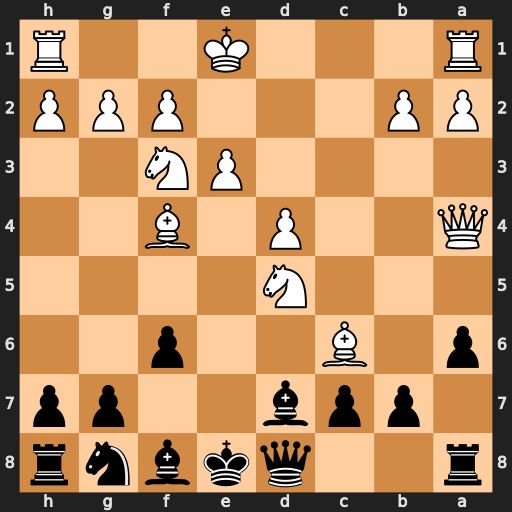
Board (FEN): r2qkbnr/1ppb2pp/p1B2p2/3N4/Q2P1B2/4PN2/PP3PPP/R3K2R
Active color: b
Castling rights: KQkq
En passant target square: -
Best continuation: Bxc6 Nxc7+ Qxc7 Bxc7 Bxa4